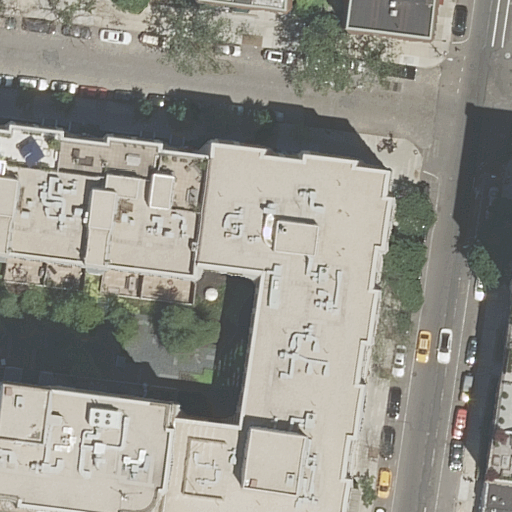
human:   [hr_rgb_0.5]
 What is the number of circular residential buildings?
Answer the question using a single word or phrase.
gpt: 0

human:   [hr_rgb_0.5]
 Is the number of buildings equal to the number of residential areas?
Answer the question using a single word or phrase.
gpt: no

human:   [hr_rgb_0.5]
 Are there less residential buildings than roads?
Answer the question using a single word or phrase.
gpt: no

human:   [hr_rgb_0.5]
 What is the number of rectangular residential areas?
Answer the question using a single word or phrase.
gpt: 1

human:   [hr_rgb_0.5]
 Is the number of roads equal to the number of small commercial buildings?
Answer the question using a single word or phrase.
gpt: no

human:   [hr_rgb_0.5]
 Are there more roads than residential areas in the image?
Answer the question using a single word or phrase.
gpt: yes

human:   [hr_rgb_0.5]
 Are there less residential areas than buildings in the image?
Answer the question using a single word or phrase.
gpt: yes

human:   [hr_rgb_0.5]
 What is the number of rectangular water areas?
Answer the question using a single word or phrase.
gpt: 0

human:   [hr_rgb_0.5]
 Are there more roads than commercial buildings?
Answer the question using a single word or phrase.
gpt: yes

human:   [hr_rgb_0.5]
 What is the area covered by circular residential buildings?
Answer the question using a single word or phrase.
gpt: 0m2

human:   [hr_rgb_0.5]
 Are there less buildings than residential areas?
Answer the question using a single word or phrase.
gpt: no

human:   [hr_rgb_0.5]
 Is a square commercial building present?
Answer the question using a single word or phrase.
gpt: no

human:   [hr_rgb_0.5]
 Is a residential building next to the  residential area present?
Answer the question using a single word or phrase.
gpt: yes

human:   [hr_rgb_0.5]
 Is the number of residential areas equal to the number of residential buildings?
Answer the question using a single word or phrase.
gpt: no

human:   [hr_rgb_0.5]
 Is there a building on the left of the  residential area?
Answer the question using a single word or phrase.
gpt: yes

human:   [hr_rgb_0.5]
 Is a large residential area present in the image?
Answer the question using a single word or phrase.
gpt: yes

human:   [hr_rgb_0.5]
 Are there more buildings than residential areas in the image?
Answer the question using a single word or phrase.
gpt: yes

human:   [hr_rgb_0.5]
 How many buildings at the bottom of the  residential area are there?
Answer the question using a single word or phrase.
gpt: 7

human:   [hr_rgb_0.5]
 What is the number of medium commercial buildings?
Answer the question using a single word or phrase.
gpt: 0

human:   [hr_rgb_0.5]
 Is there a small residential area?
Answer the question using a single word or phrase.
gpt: no

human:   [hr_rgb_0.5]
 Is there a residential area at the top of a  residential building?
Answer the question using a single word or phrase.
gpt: yes

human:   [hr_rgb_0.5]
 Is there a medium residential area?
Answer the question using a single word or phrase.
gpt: no

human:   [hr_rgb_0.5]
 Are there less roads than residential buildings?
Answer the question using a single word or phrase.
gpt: yes

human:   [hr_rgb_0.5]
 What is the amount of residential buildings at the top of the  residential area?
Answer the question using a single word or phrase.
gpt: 0

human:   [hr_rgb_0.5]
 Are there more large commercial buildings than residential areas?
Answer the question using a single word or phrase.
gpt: no

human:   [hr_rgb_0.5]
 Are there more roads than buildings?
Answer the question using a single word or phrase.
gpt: no

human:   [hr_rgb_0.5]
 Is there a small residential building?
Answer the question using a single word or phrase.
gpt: yes

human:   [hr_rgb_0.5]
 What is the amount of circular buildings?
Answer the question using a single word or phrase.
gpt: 0

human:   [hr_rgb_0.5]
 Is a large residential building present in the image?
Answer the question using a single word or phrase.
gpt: yes

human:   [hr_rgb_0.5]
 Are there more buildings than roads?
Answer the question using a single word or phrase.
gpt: yes

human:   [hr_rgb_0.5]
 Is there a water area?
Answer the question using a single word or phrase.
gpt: no

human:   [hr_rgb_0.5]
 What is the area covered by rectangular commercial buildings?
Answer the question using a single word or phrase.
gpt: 0m2

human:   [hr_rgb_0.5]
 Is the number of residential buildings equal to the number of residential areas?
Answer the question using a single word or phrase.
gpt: no

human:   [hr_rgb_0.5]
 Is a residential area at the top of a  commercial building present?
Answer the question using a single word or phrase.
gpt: no

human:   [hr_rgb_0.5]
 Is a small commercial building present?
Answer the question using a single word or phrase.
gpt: no

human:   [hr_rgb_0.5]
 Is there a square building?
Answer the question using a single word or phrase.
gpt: no